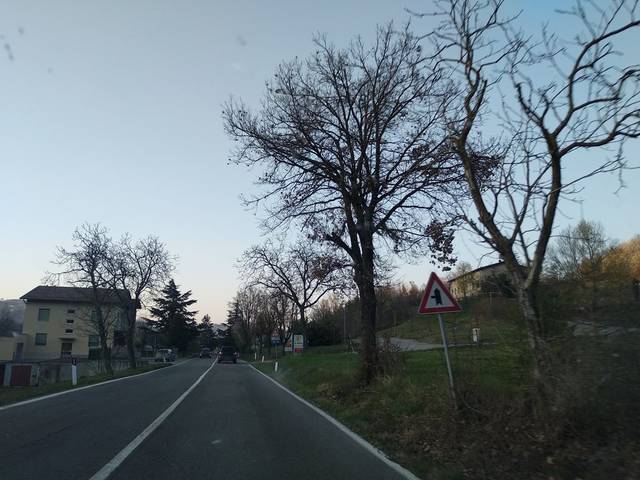
Region: Italy
Coordinates: 44.553, 10.53